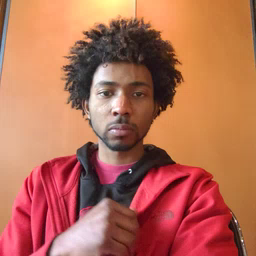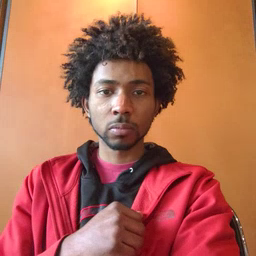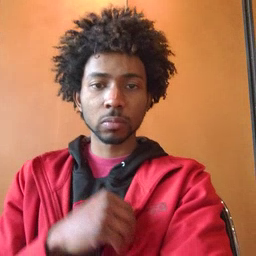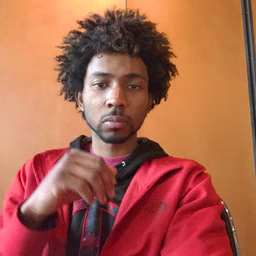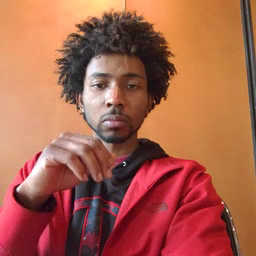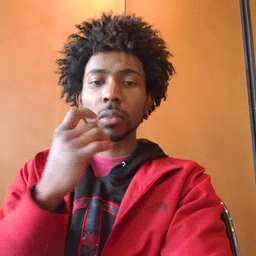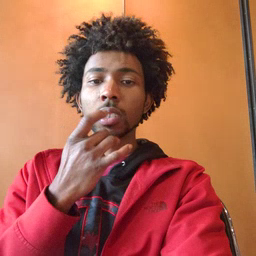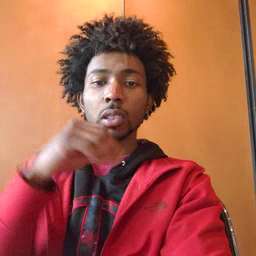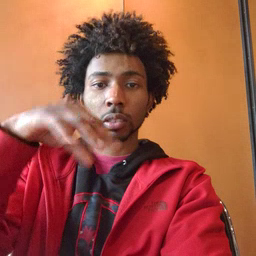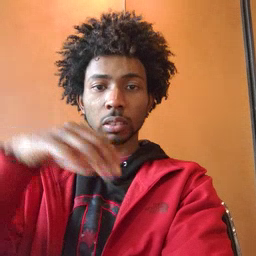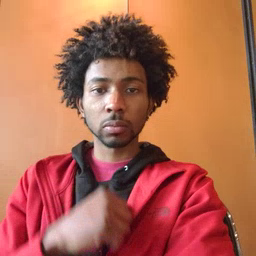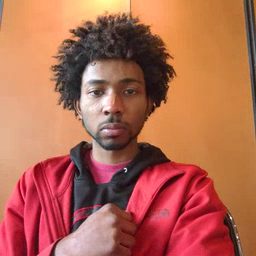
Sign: lamp